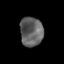
Tissue: prostate
Cell type: Epithelial cells
Senescence score: 0.3417
Nuclear area (px): 657
Mean DAPI intensity: 97.055